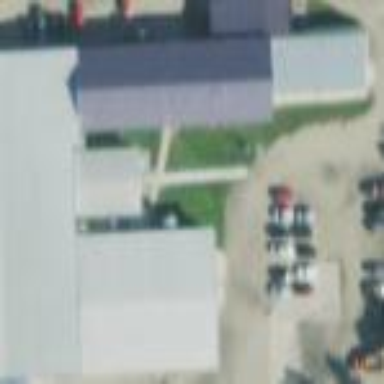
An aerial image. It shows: Veterinary building.